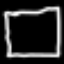
Label: square